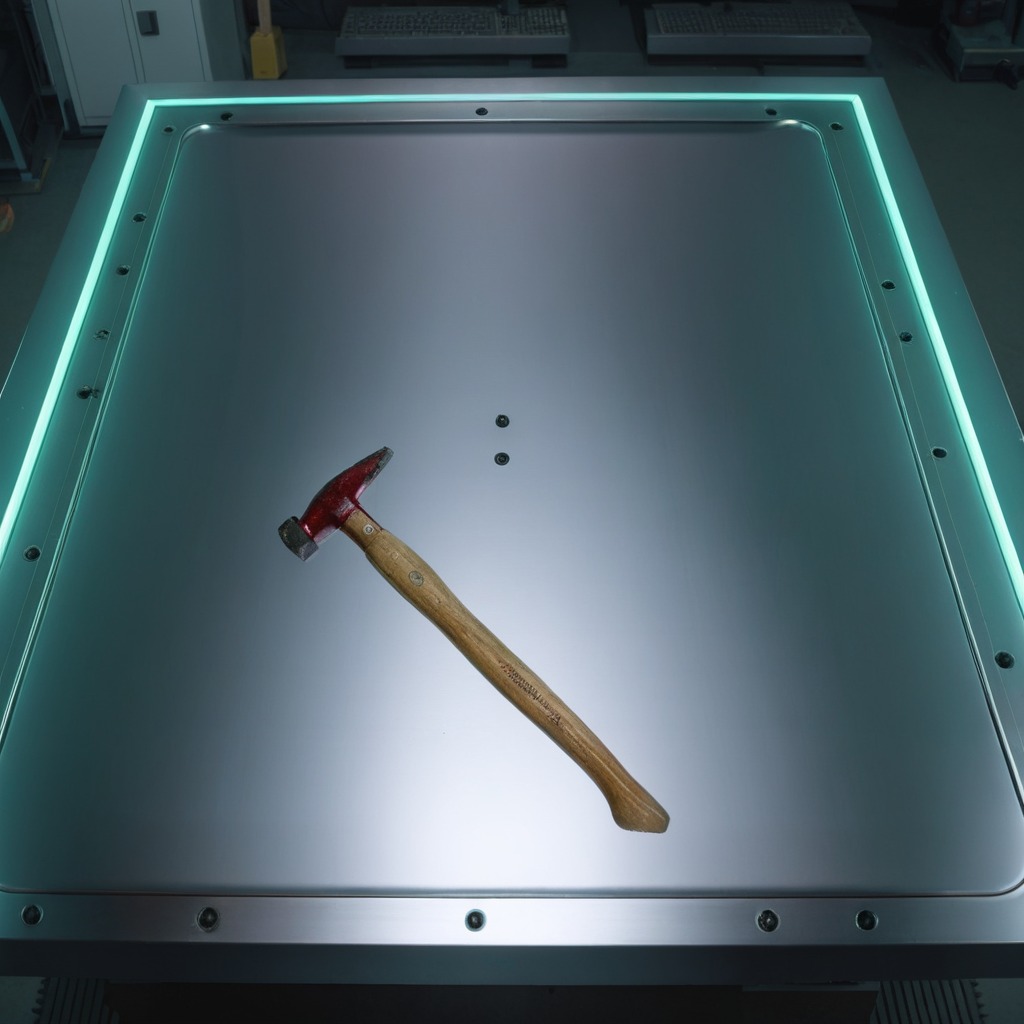
A hammer is lying on a metal table in a machine shop under fluorescent lights.